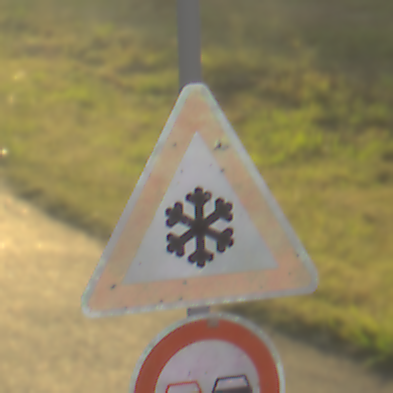
Verkehrszeichen: SchneeOderEisglaette
Zusatzzeichen unten: Ueberholverbot
Umgebung: Outdoor, RoadRail
Tageszeit: SunriseSunset
Wetter: Clear
Licht: Natural
Jahreszeit: NotSpecified
Kontrast: HighContrast